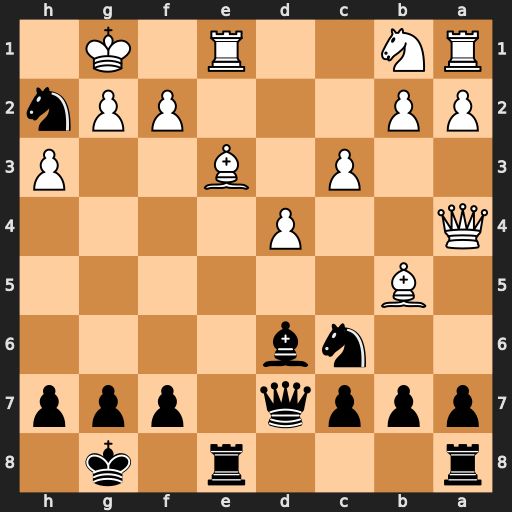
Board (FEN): r3r1k1/pppq1ppp/2nb4/1B6/Q2P4/2P1B2P/PP3PPn/RN2R1K1
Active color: b
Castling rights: -
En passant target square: -
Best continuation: Nf3+ Kf1 Nxe1